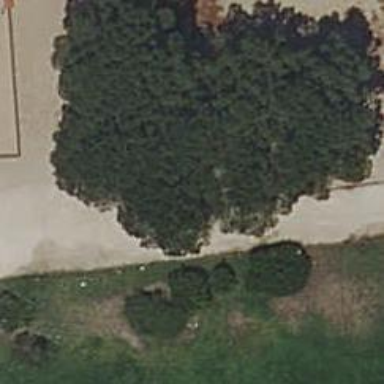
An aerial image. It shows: Sandy path.